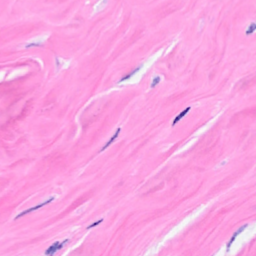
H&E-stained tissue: Breast